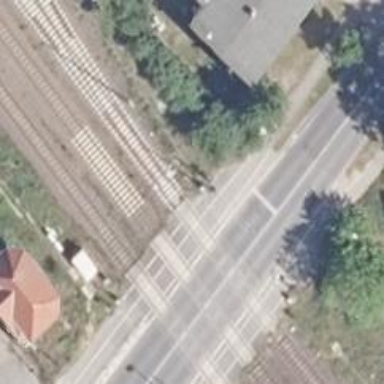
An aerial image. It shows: Railway switch with the turnout on the right side.